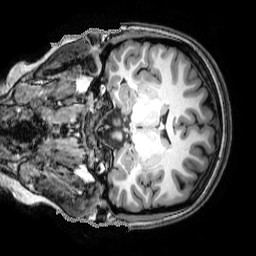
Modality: T1w
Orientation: sagittal
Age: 24
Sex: female
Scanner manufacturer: philips
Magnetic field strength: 3 T
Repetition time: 8.174 s
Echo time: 3.741 s